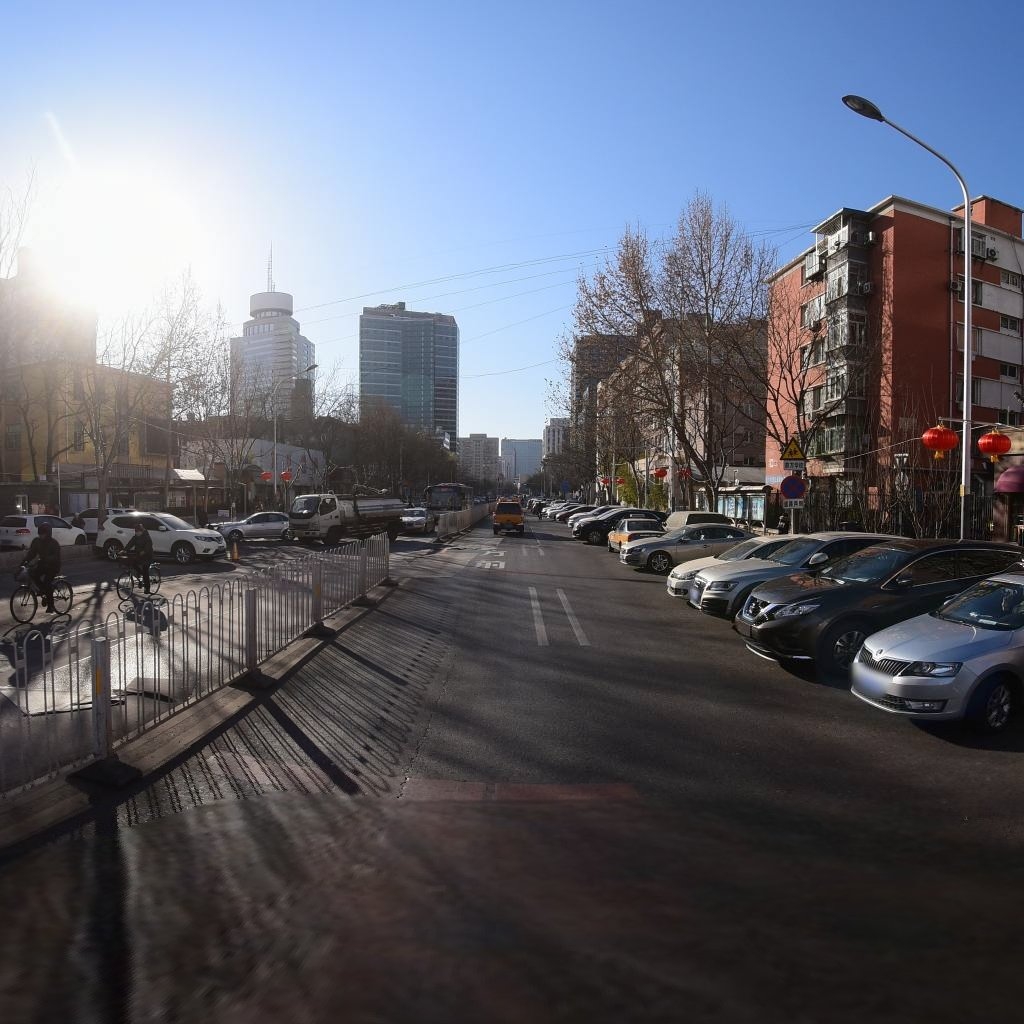
Region: Dongcheng
Road damage annotations: longitudinal crack